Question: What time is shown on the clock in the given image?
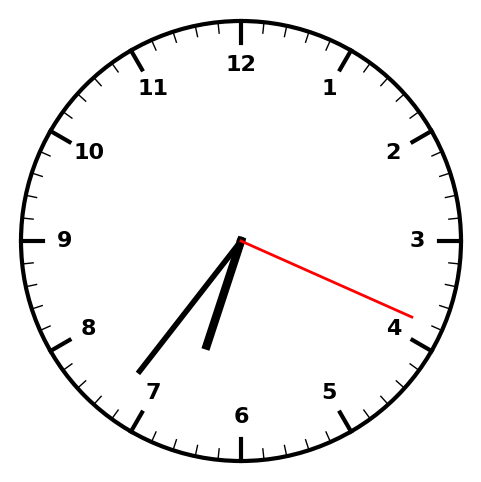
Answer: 06:36:19